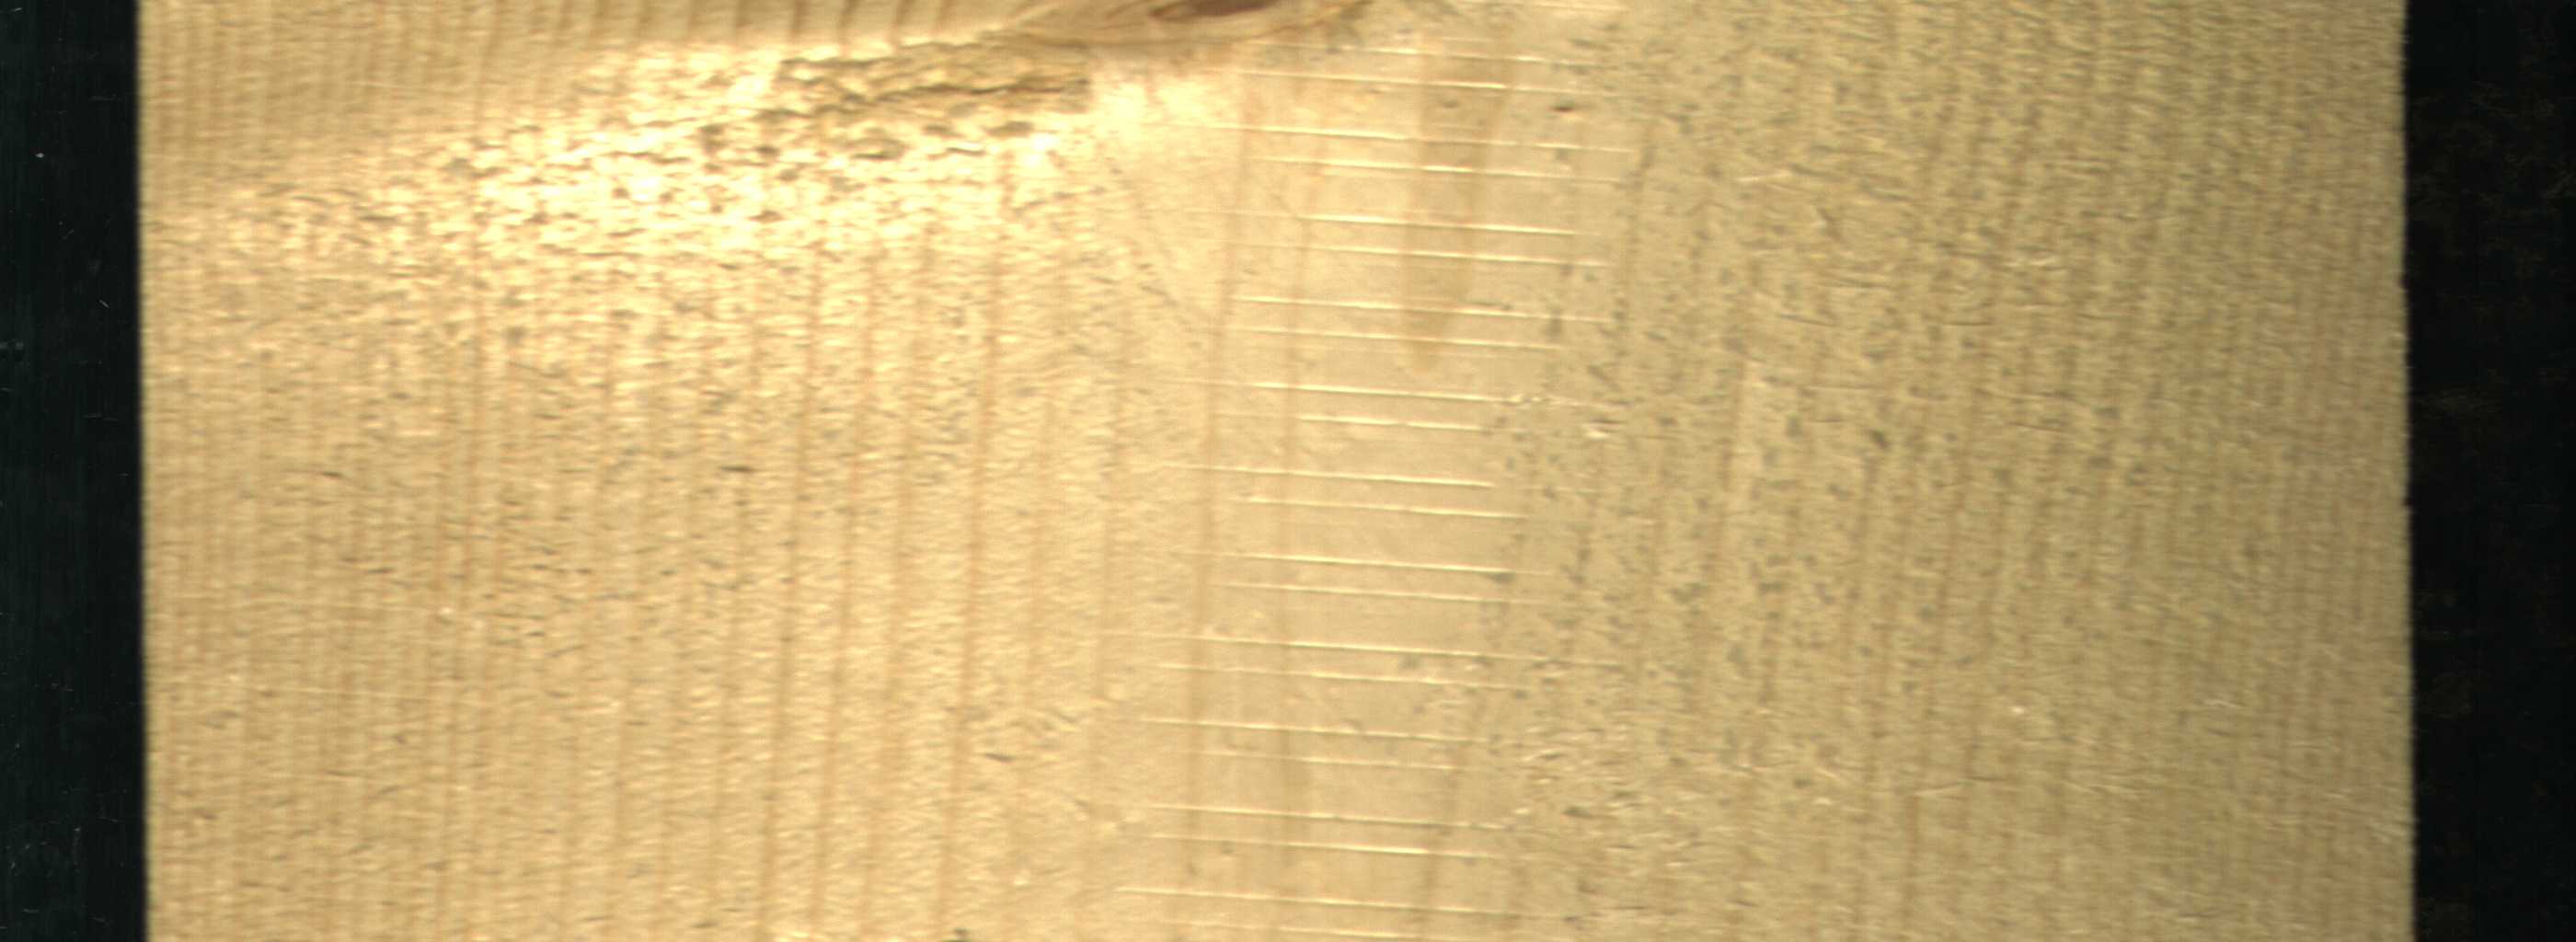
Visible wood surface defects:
Live_Knot